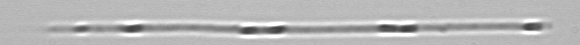
Label: Leptocylindrus